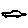
Label: car